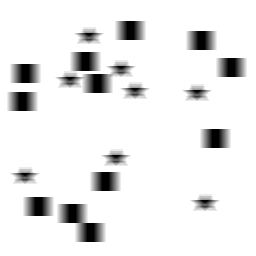
Squares: 12
Triangles: 0
Stars: 8
Total shapes: 20